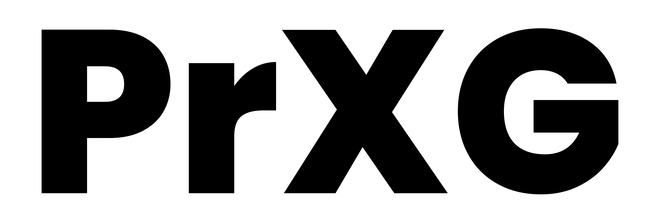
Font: Poppins-ExtraBold